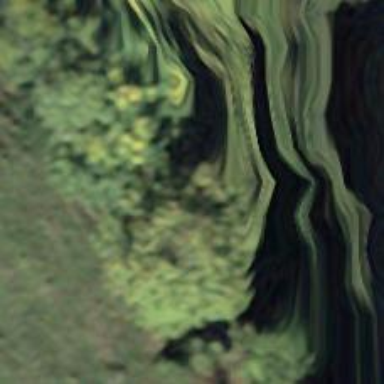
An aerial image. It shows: Cliff in nature.